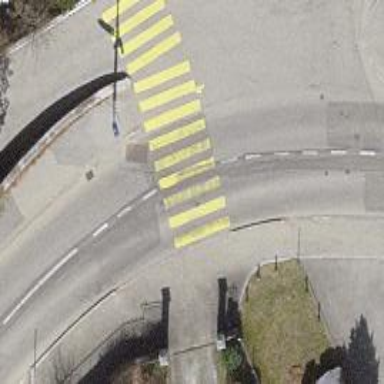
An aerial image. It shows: Uncontrolled zebra crossing with zebra markings.